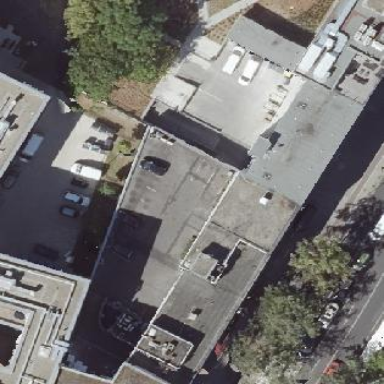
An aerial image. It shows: Rooftop parking area with concrete surface and garages building.